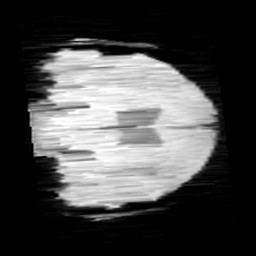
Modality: minIP
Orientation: coronal
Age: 10
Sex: male
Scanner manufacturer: siemens
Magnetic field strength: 3 T
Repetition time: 0.027 s
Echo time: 0.02 s